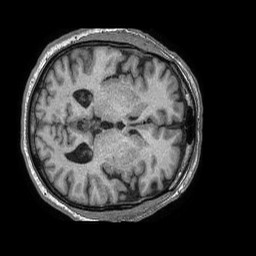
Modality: T1w
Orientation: axial
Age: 63
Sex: male
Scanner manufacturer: philips
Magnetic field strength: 1.5 T
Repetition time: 0.007507 s
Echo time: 0.00342 s